Question: I need to find the existing Child inside the Random Key and I have used OrderByChild() and EqualTo() to filter the queries but it behaves soo weird that for sometimes it showing child exists for only one Child and for sometimes it doesnot work.

i need to check for the child (date_expense) of "February_2019" exist or not? i've tried this
'''
databaseReference = firebaseDatabase.getReference("Expenses_Details");
expensesaddref = databaseReference.child(username).child("Expense_Month").child(monthyr);
int currentInt=Integer.parseInt(currentdate);
numberToWord((currentInt % 100));
Log.d("date_string",String.valueOf(dateString));
final String date_expense=expensesname +"" + dateString;
final ExpenseClass expenses=new ExpenseClass(expensesname,currentdate,date_expense,totalcost);
expensesaddref.orderByChild("date_expense").equalTo(date_expense).addListenerForSingleValueEvent(new ValueEventListener() {
@Override
public void onDataChange(@NonNull DataSnapshot dataSnapshot) {
if (dataSnapshot.exists()) {
Toast.makeText(getContext(), "Expense Already exists!!", Toast.LENGTH_SHORT).show();
}
else {
String key = expensesaddref.push().getKey();
expensesaddref.child(key).setValue(expenses);
showListAdd(expensesname);
Log.d("Adding", "Data Adding");
}
}
@Override
public void onCancelled(@NonNull DatabaseError databaseError) {
}
}}
'''
if child exist already in db then it should display toast but expense is again adding even though the child is already db
In the Program,
'monthYr' is February_2019
'Currentdate' is date of the present day
'dateString' is date in words(ie one,Eleven,Twenty)
This is the Firebase structure what Iam getting .'date_expense' is adding even though child is exist already
<URL>
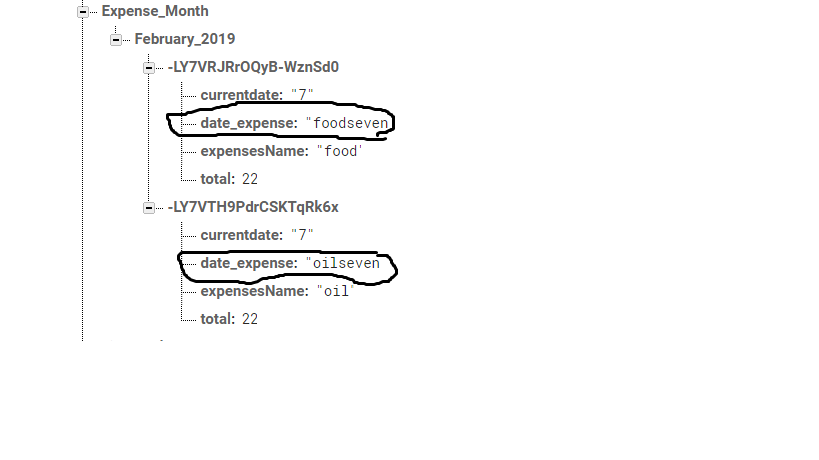
Answer: i have found that the below code working as per my need
'''
ValueEventListener valueEventListener=new ValueEventListener() {
@Override
public void onDataChange(@NonNull DataSnapshot dataSnapshot) {
boolean isTitleAlreadyUsed = false;
for (DataSnapshot ds: dataSnapshot.getChildren()) {
if (ds.hasChild("date_expense") && (expDate.equals(ds.child("date_expense").getValue()))) {
isTitleAlreadyUsed = true;
}
}
if(isTitleAlreadyUsed){
Toast.makeText(getContext(),"Exist",Toast.LENGTH_SHORT).show();
}else
{
String key=expensesaddref.push().getKey();
expensesaddref.child(key).setValue(expenseClass);
showListAdd(lower_exp);
Toast.makeText(getContext(),"Added",Toast.LENGTH_SHORT).show();
}
}
@Override
public void onCancelled(@NonNull DatabaseError databaseError) {
}
};
expensesaddref.addListenerForSingleValueEvent(valueEventListener);
'''